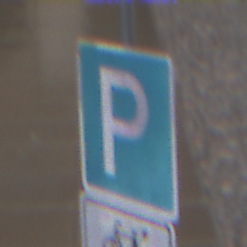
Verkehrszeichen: Parken
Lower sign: HinweisDurchSinnbild21
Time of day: Midday
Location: Outdoor (Urban)
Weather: Overcast
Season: NotSpecified
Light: Natural